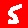
Digit: 5